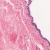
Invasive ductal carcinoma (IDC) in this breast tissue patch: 0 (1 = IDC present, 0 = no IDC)